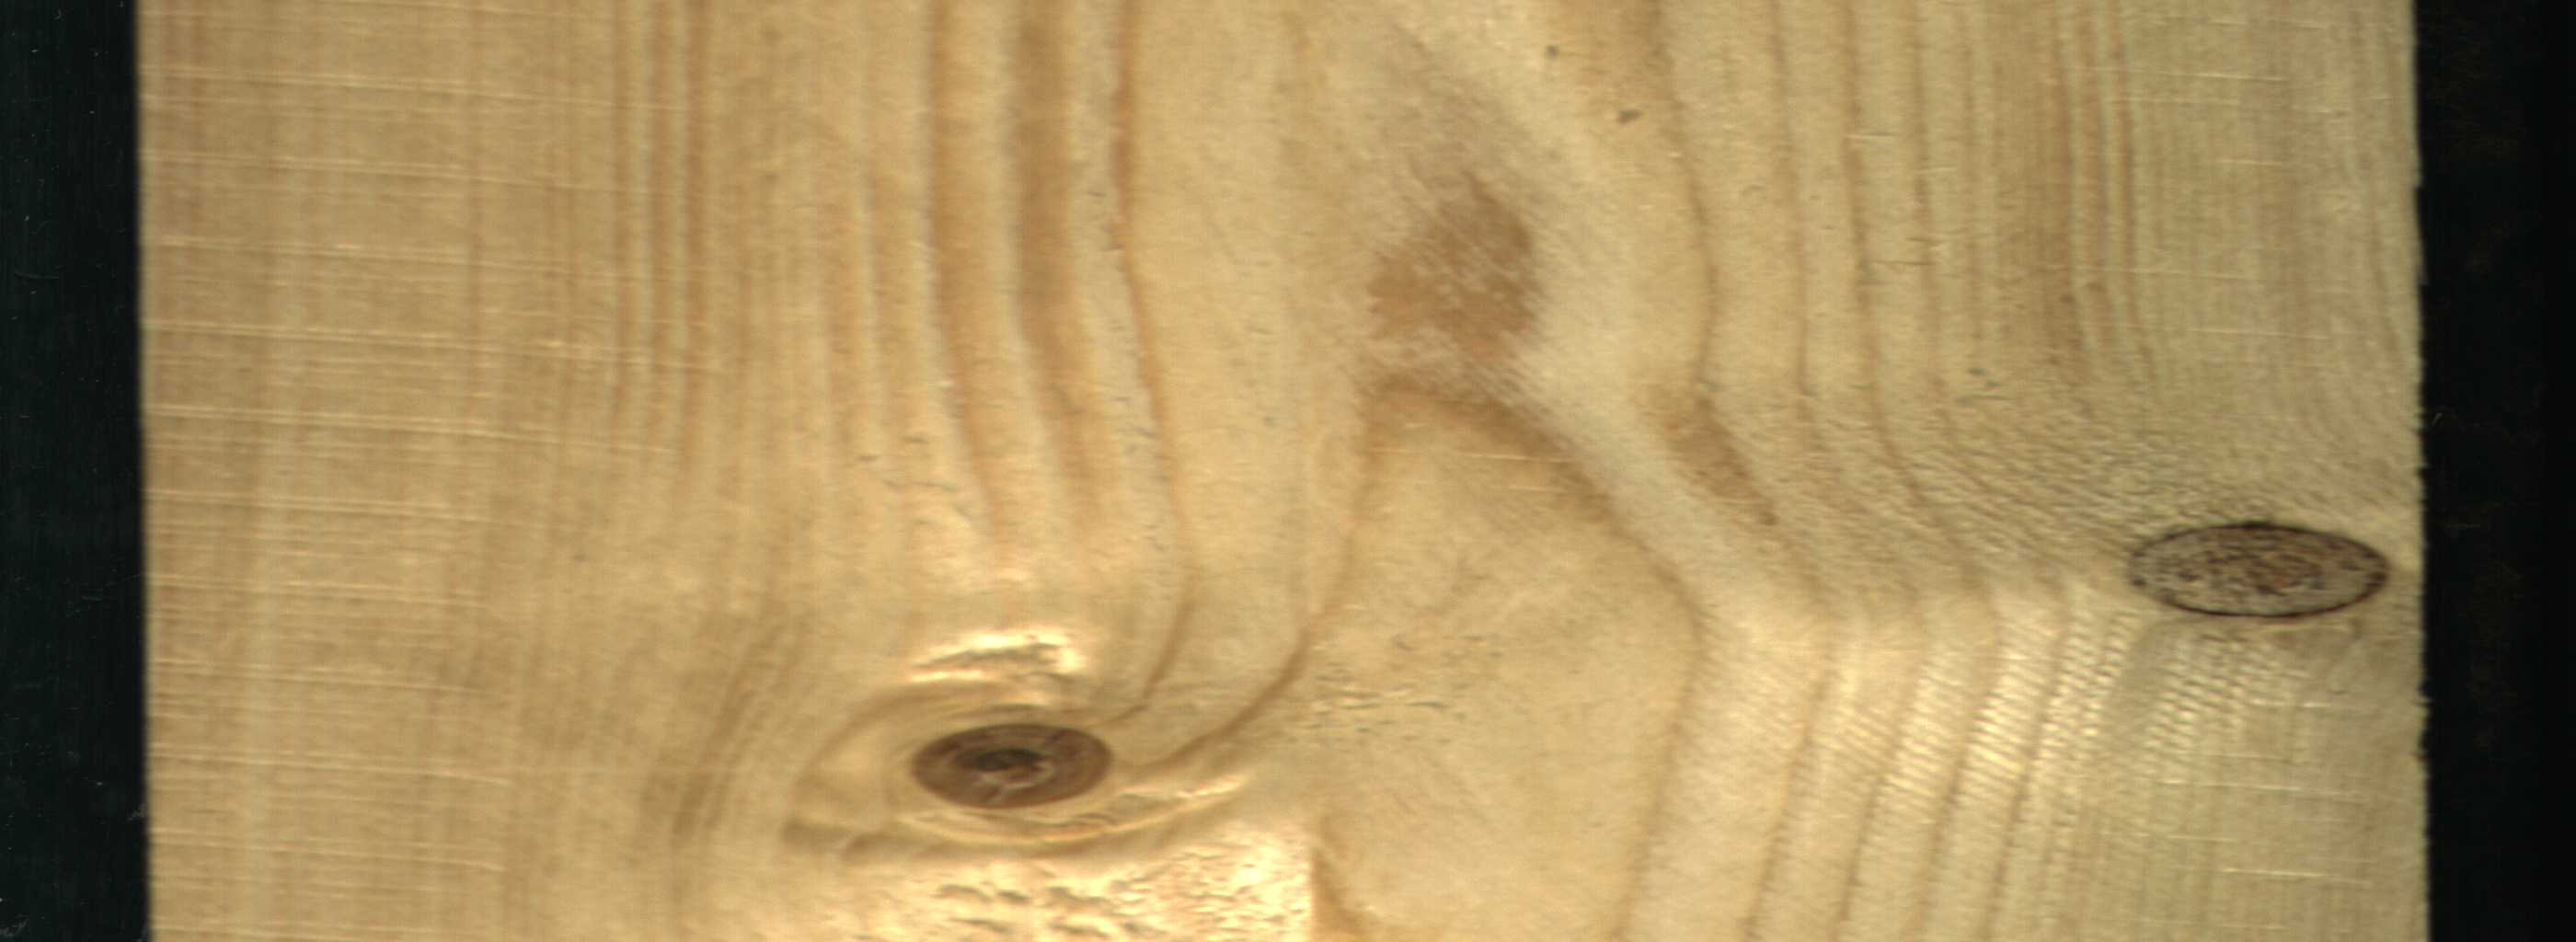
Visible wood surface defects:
Live_Knot
Live_Knot